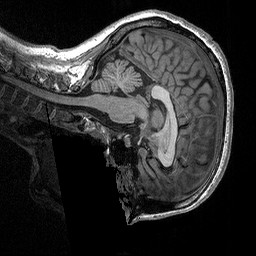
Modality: T1w
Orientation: sagittal
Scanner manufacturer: siemens
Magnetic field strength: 3 T
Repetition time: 2.3 s
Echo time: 0.00298 s